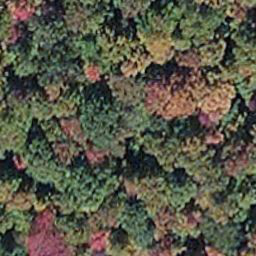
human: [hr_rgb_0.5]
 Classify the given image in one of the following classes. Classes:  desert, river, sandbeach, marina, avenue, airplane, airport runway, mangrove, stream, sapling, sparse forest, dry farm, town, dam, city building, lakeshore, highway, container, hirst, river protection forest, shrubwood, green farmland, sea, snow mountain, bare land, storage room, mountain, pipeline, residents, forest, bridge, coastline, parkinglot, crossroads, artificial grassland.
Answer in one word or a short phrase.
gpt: mangrove